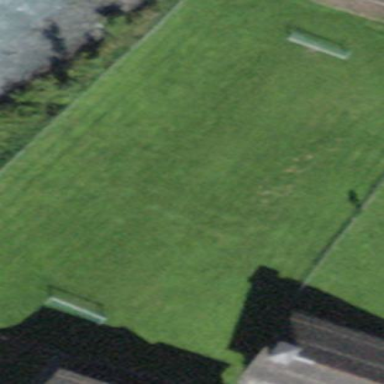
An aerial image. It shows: Soccer pitch with grass surface for leisure and sports.